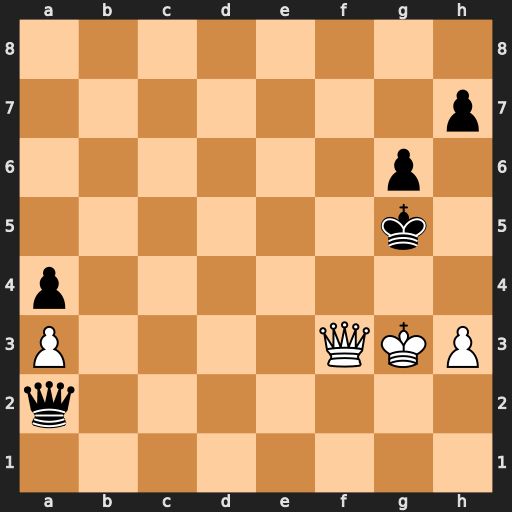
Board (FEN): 8/7p/6p1/6k1/p7/P4QKP/q7/8
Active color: w
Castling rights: -
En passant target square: -
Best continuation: Qf4+ Kh5 Qh4#